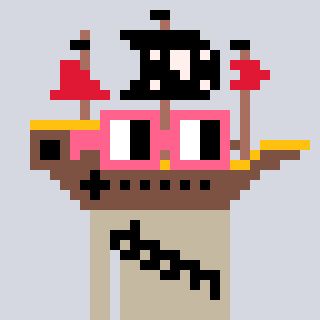
a pixel art character with square pink glasses, a pirateship-shaped head and a bege-colored body on a cool background